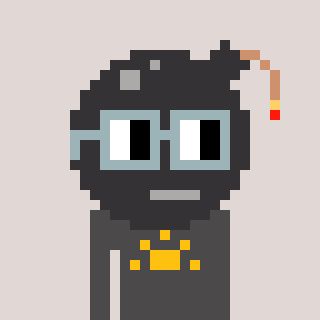
a pixel art character with square dark gray glasses, a bomb-shaped head and a grayscale-colored body on a warm background